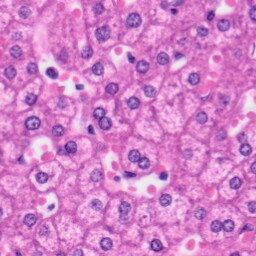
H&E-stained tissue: Liver